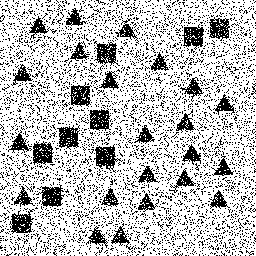
Squares: 10
Triangles: 22
Stars: 0
Total shapes: 32